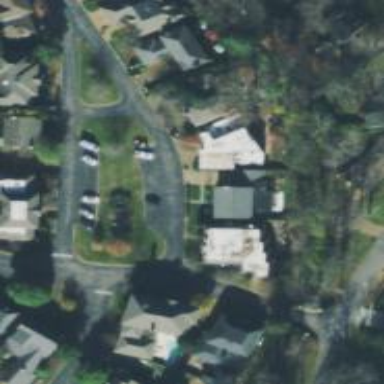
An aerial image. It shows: Residential road.